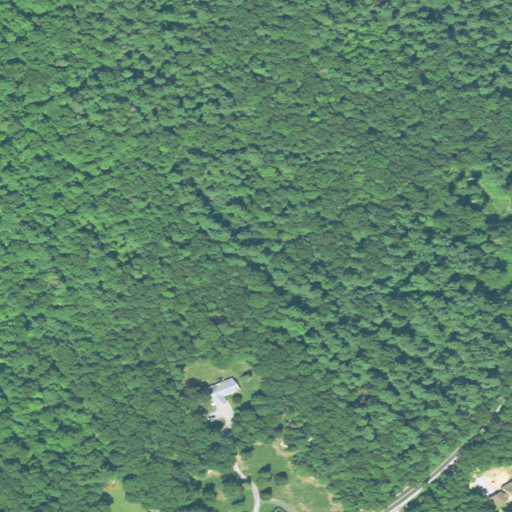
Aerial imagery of mountain in Rhode Island named Burnt Hill containing mixed forest, evergreen forest, open development, deciduous forest, and medium intensity development